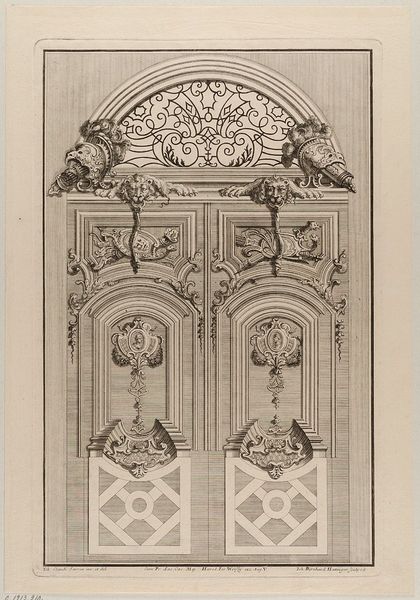
Titel: Türen mit geschnitzten Verzierungen
Künstler: Jeremias Wolff Erben
Standort: Hamburg
Institution: Museum für Kunst und Gewerbe Hamburg
Schlagwörter: weiß, fenster, holz, schwarz, tür, tiere, ornament, barock, möbel, signatur, blatt, grafik, graphik, signiert, ornamente, stuck, tor, fotografie, photographie, eingang, medaillon, druck, druckgraphik, druckgrafik, schraffur, radierung, seite, waffen, helm, buchseite, girlanden, kunstgewerbe, portal, laubwerk, blattwerk, graustufen, kunsthandwerk, schnitzwerk, druckgrpahik, kassettierung, bandelwerk, tierornament, reproduktionen, barockzeit, barockzeitalter, blumengewinde, industriedesign, plattenrand, druckerzeugnisse, löwe, ornamentstich, vorlageblätter, trophäe